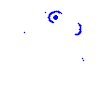
Particle: electron